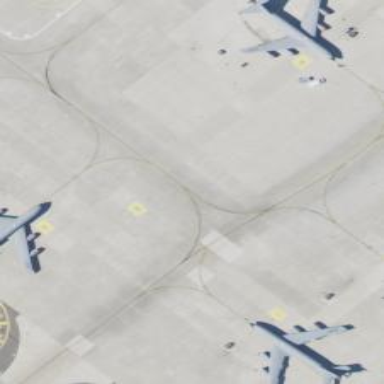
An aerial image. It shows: Image of taxiway at airport.